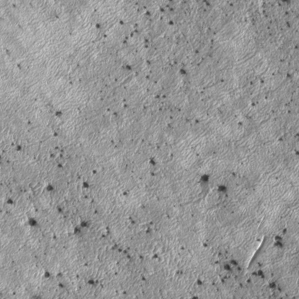
Label: frost